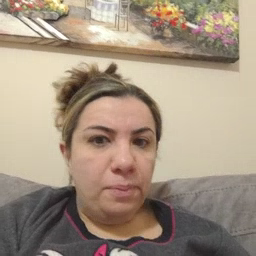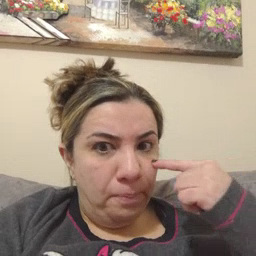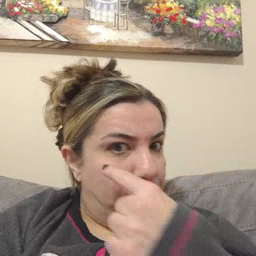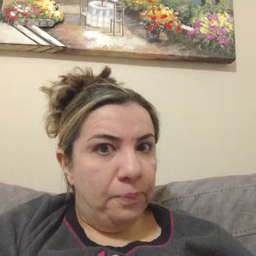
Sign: eye